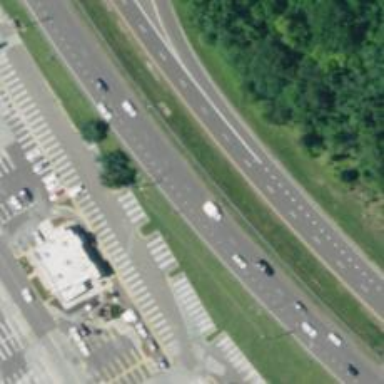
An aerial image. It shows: This image shows trunk highway that functions as expressway.